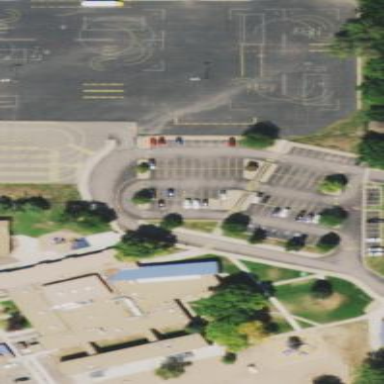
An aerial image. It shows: Parking area with surface.